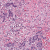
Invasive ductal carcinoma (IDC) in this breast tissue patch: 1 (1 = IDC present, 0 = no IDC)